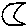
Label: moon